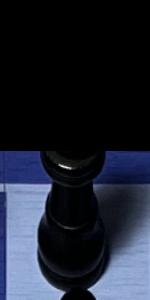
Label: King_Black